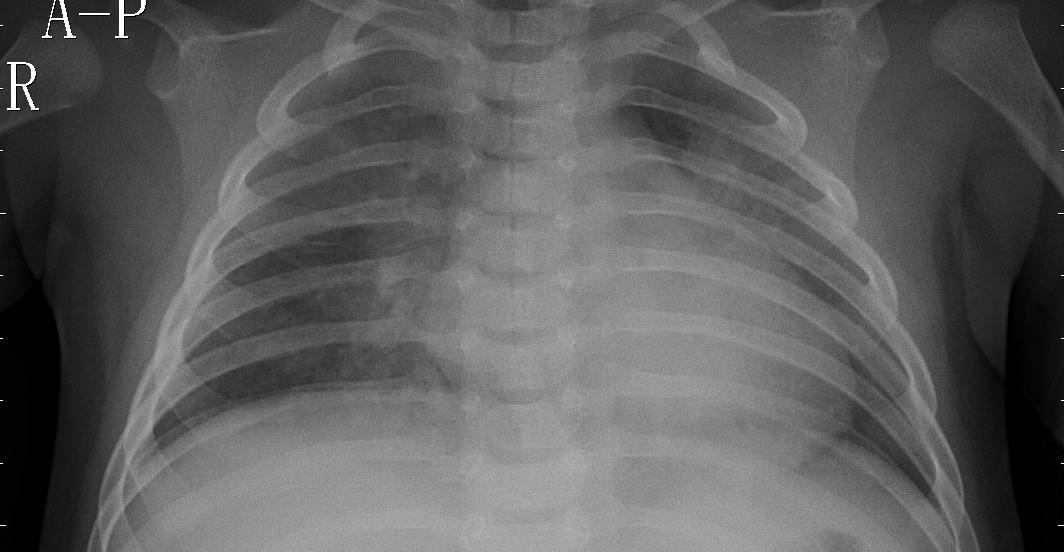
Diagnosis: PNEUMONIA